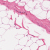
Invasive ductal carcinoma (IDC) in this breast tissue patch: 0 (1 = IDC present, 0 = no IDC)